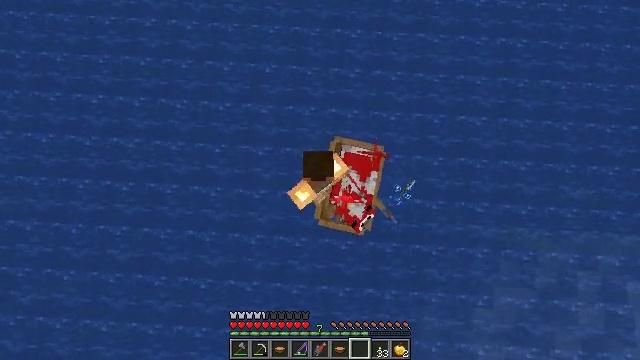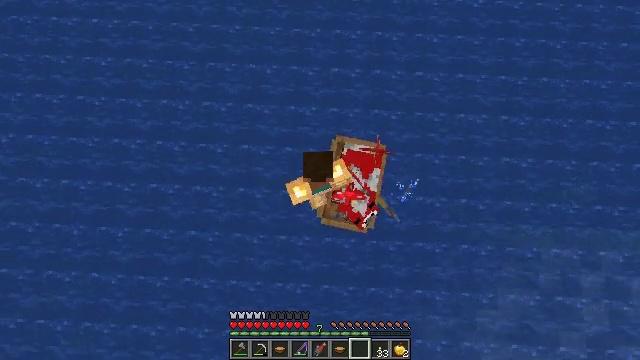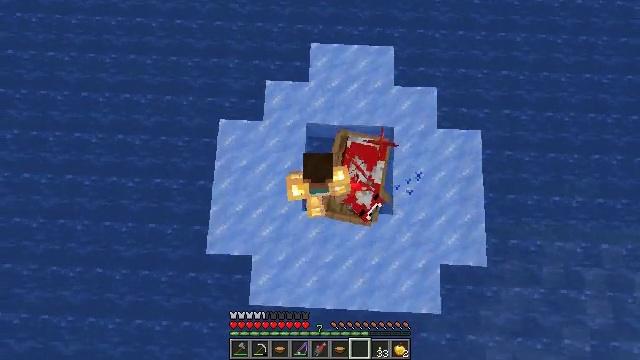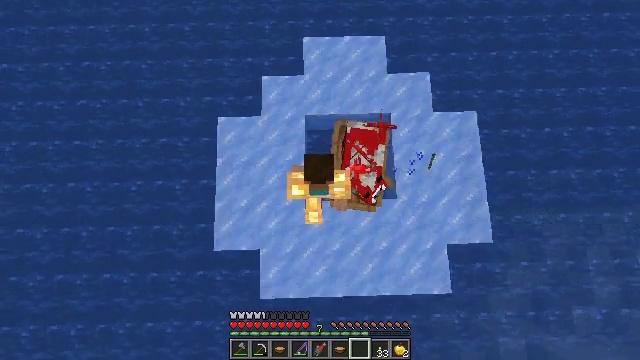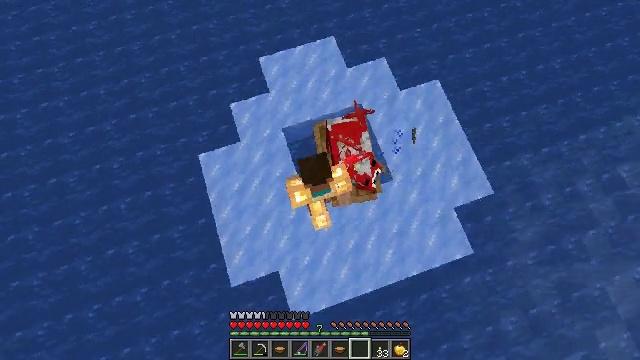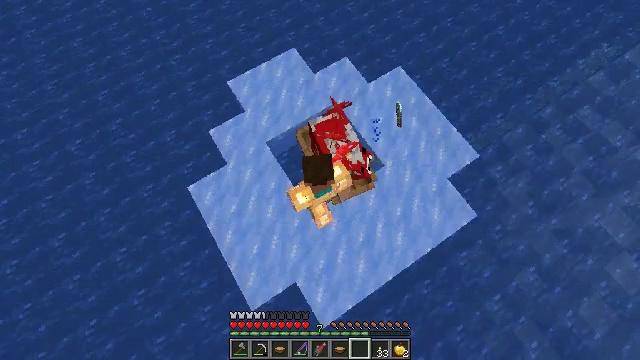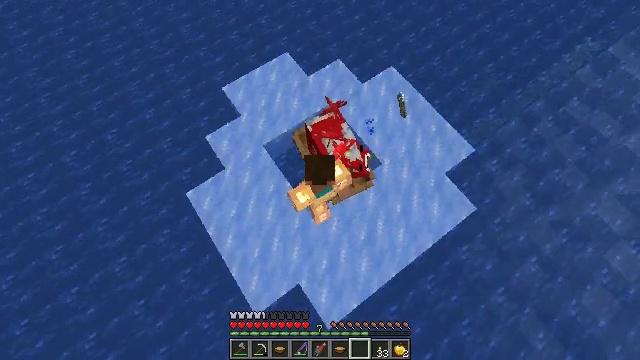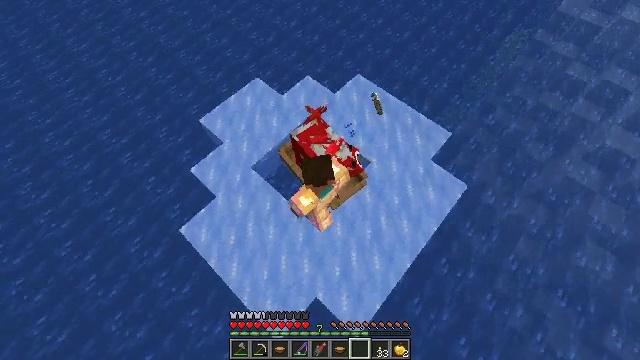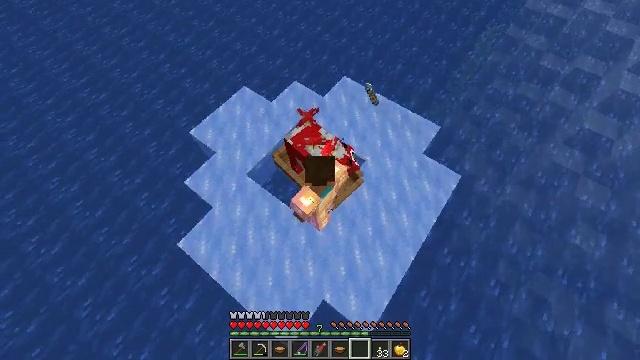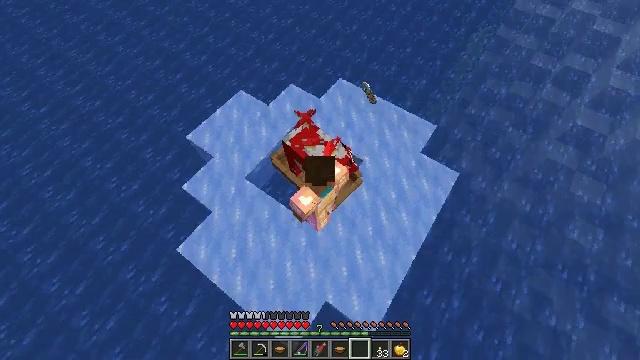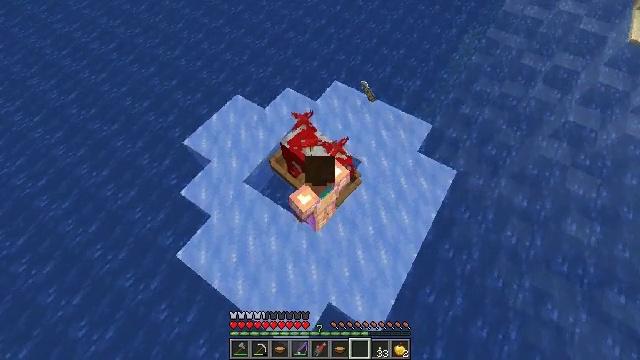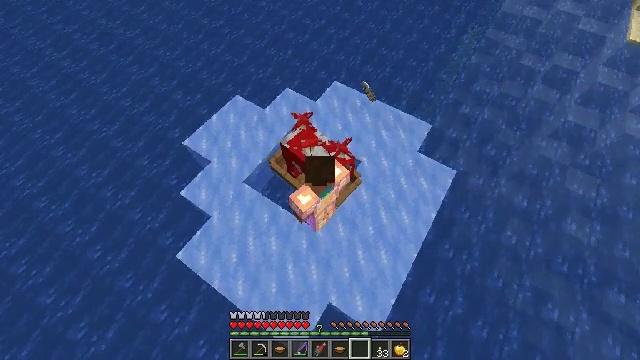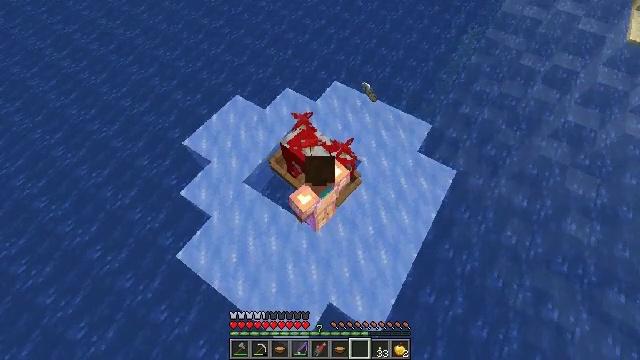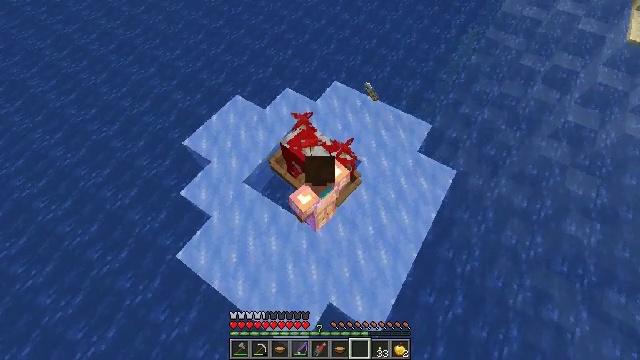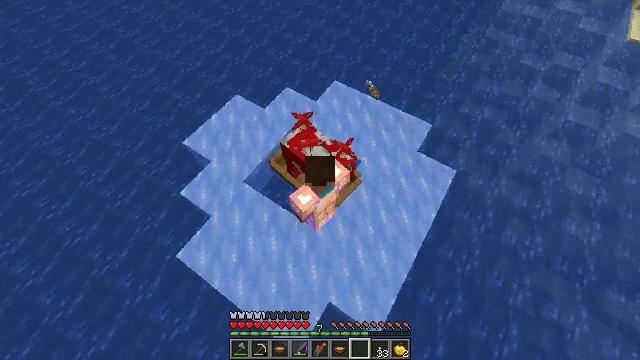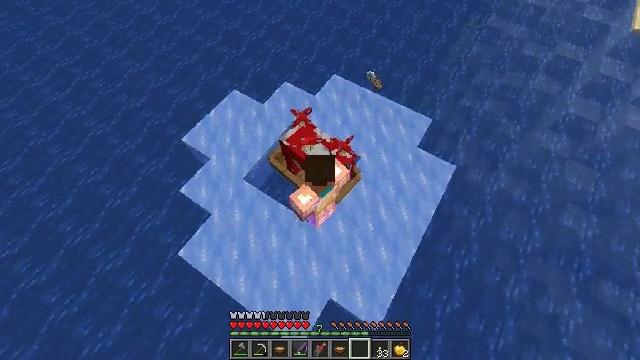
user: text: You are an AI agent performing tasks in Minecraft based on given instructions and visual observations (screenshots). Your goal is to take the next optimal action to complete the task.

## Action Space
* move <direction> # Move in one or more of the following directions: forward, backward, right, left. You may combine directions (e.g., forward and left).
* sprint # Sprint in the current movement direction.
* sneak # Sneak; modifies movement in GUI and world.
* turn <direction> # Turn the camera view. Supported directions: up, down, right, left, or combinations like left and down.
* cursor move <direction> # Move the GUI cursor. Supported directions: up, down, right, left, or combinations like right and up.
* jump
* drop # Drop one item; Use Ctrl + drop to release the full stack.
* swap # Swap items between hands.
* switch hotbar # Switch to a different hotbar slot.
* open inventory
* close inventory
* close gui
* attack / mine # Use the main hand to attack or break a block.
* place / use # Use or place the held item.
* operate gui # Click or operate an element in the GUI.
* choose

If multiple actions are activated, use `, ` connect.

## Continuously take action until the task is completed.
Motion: motion action
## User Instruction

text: Remove a name tag from the inventory.
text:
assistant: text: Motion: move back, turn up
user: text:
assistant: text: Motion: move back
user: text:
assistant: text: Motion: turn right and up
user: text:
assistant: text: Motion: turn right and up
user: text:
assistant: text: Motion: turn right and up
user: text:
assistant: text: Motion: turn right and up
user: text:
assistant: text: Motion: turn right and up
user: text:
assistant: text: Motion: turn right and up
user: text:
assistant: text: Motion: turn right
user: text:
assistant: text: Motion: turn right and up
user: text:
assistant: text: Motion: no_op
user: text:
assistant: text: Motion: no_op
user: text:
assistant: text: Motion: no_op
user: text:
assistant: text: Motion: no_op
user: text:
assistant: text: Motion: turn down
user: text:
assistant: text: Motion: turn down
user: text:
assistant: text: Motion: turn right and down
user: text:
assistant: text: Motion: move back, turn right and down
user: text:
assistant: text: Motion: move back
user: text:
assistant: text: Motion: move back
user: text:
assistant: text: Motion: no_op
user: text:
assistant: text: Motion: no_op
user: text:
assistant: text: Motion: turn up
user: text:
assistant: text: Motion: turn up
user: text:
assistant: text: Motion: use / place
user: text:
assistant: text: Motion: use / place
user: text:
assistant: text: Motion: use / place
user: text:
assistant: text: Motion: use / place
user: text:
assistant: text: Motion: no_op
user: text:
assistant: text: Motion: no_op